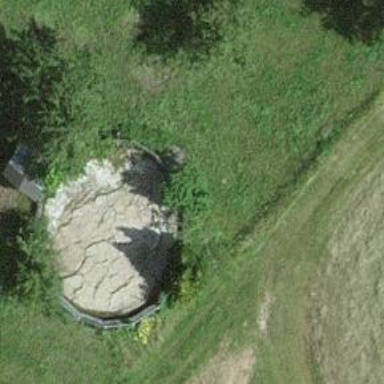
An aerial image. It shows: Storage tank with man-made structure.